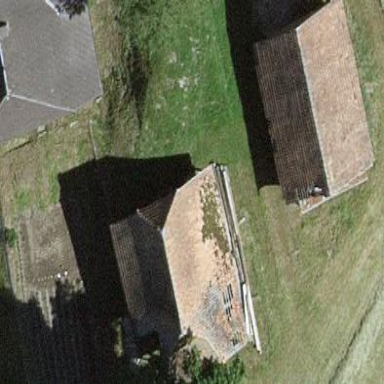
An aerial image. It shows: Rural barn.